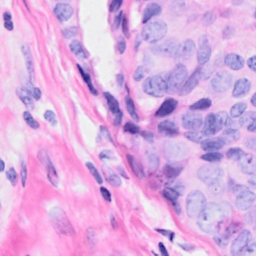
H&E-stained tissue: Breast